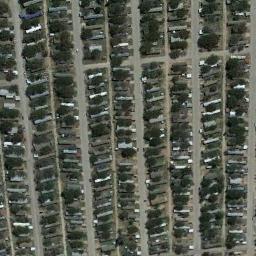
Label: residential